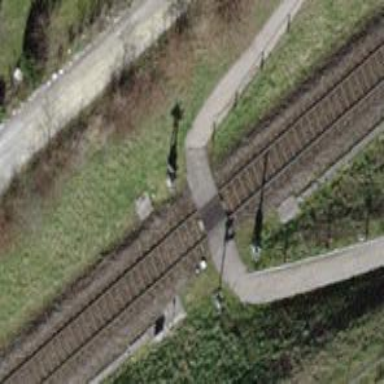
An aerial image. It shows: Level crossing along the railway.